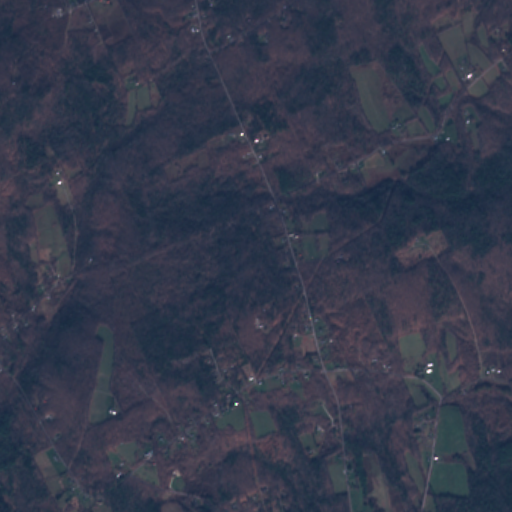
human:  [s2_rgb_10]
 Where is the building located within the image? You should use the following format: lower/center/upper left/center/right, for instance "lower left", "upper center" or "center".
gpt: The building is located in the upper right of the image.
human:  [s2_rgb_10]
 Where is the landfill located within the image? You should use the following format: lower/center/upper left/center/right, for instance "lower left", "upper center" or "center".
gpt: There is no landfill in the image.